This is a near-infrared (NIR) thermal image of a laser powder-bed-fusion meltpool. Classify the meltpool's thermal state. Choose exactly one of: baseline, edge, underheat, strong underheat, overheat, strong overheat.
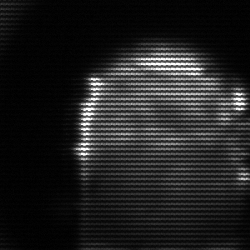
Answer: baseline